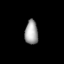
Tissue: lung
Cell type: Others
Senescence score: 0.2049
Nuclear area (px): 315
Mean DAPI intensity: 159.19